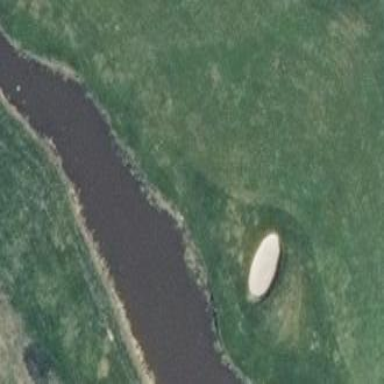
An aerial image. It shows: Water hazard on golf course.